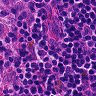
Metastatic tissue present: no